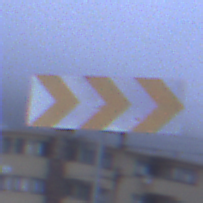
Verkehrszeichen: RichtungstafelnInKurvenGrossLinks
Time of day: SunriseSunset
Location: Outdoor (Urban)
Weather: Overcast
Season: NotSpecified
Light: Natural